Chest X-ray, AP view. Patient: 66 years old, sex M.
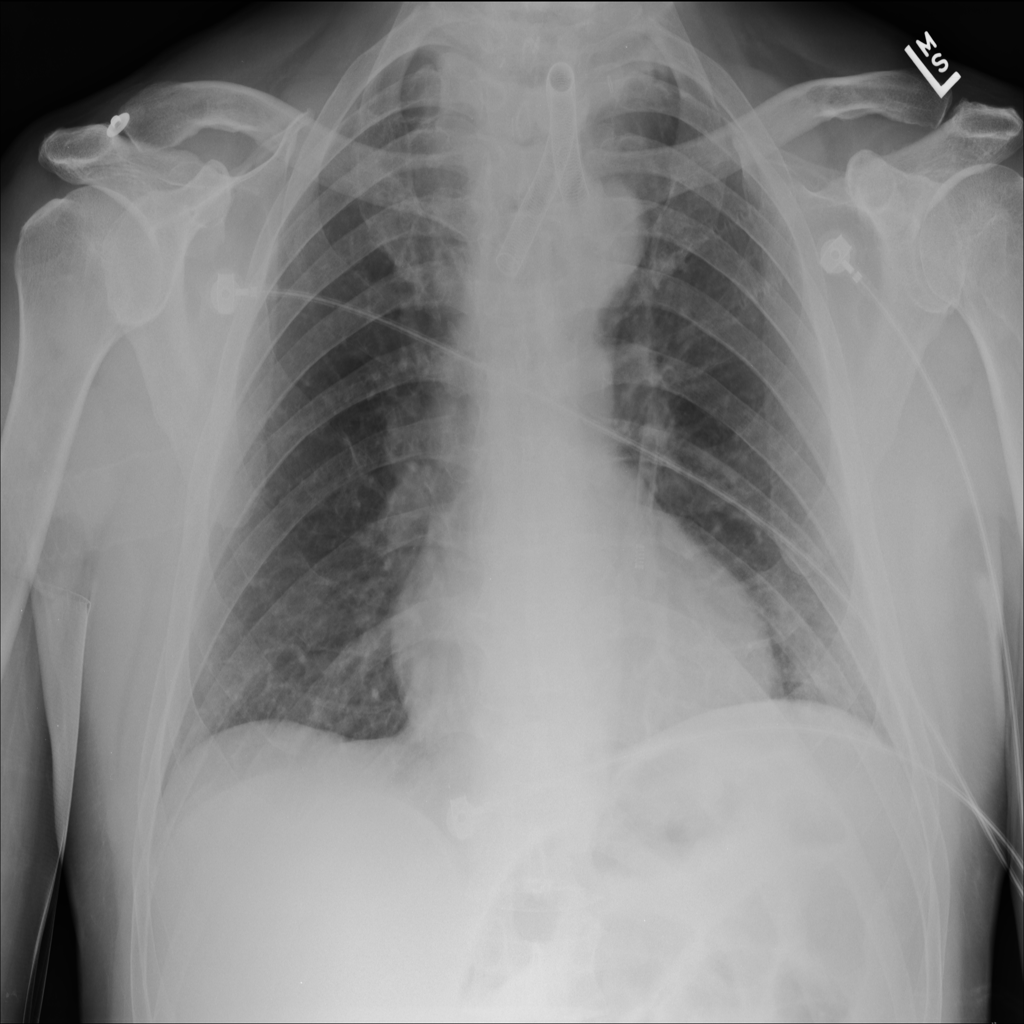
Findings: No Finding